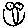
Label: smiley face